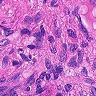
Metastatic tissue present: no